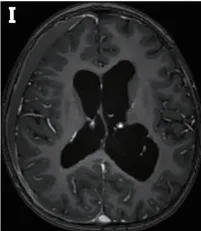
Clinicopathologic features of patient. Dynamic contrast enhanced MRI.
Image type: radiology (mri)